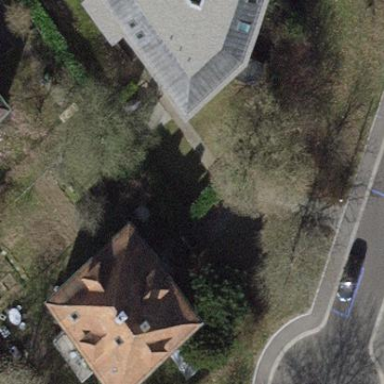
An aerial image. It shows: Detached building with hipped roof shape.